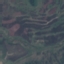
Land use / land cover class: HerbaceousVegetation